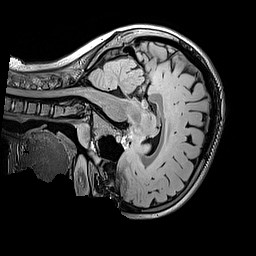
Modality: FLAIR
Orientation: sagittal
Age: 10
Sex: female
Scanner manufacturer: siemens
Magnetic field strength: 3 T
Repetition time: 5 s
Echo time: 0.388 s